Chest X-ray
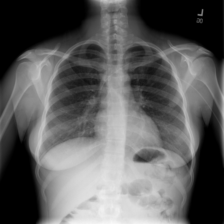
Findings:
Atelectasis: negative
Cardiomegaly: negative
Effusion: negative
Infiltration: negative
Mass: negative
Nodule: negative
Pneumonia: negative
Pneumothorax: negative
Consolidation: negative
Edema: negative
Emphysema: negative
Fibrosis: negative
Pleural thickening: negative
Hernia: negative